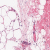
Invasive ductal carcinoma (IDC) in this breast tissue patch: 0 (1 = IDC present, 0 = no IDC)